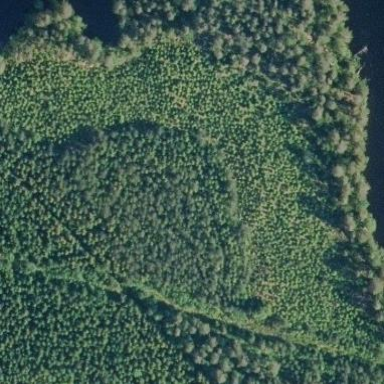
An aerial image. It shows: Clearcut area created by human activity.